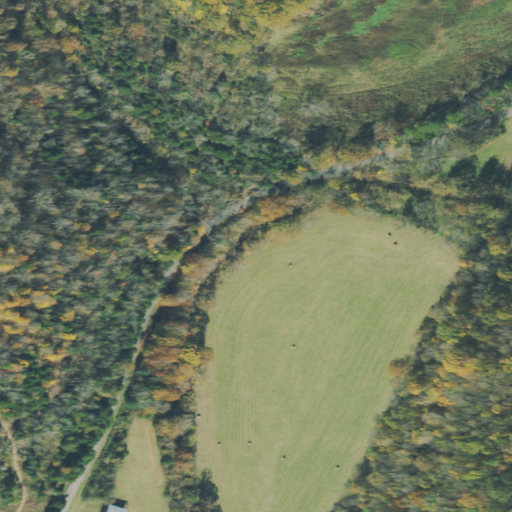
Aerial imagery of valley in Tennessee named Rose Hollow containing deciduous forest, pasture, mixed forest, open development, and low intensity development